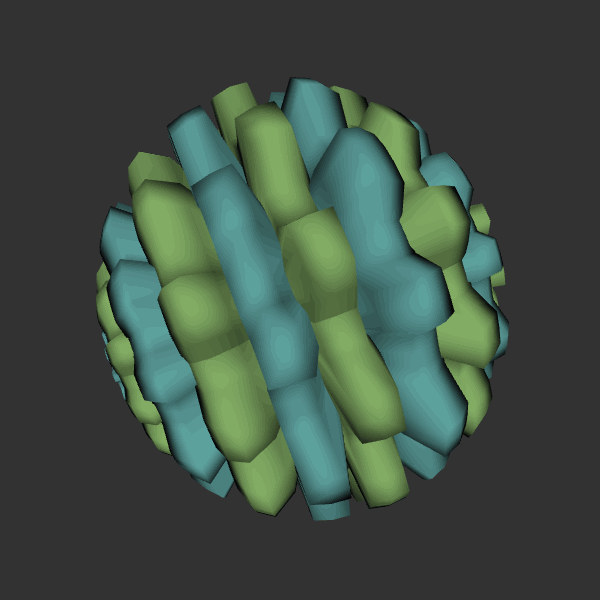
Background: dark